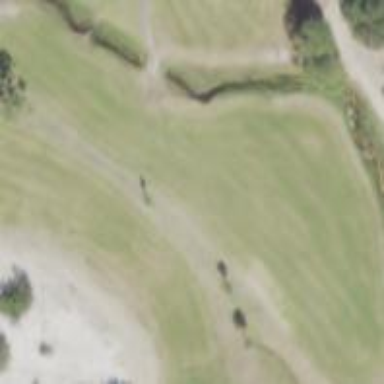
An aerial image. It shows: Golf fairway surrounded by grass.